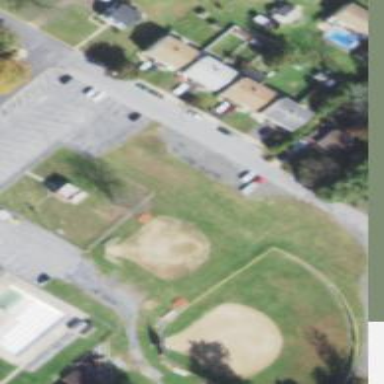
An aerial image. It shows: Chain link fence.